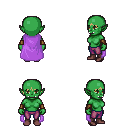
a pixel art fantasy rpg character, female body template, orc, green skin, lavender cape, magenta pants, plain hairstyle, cloth bracers, maroon shoes, four views (front, back, left, right), 2x2 character sprite sheet, small pixel art, hard edges, no anti-aliasing